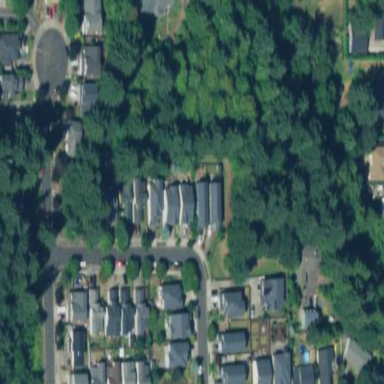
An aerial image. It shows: Residential area consisting of single-family homes.